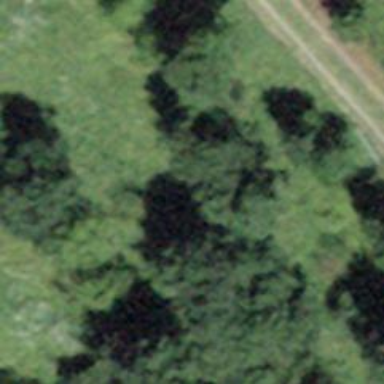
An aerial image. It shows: Broadleaved woodland area.